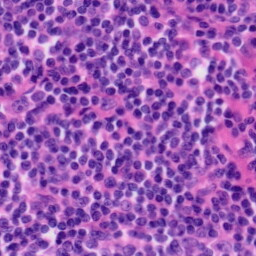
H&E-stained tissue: Tonsil